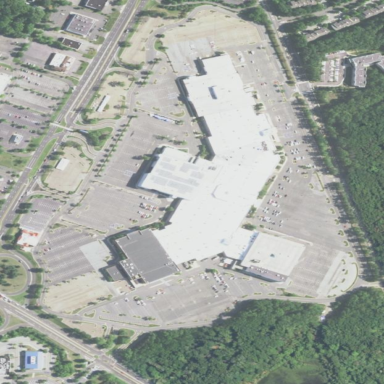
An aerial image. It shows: Retail area.